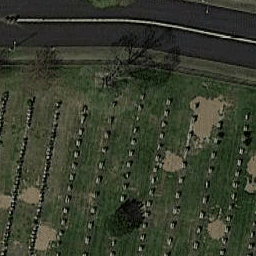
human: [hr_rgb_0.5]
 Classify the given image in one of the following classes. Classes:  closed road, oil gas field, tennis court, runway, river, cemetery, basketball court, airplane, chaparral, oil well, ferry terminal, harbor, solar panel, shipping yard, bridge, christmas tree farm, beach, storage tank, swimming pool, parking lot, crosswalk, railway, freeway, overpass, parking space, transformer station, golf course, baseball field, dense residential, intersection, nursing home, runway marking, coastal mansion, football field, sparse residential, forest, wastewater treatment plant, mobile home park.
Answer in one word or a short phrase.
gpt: cemetery